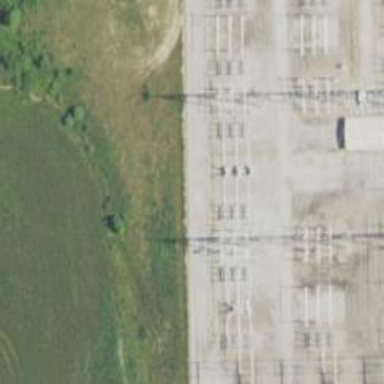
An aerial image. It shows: Switch used for power control.